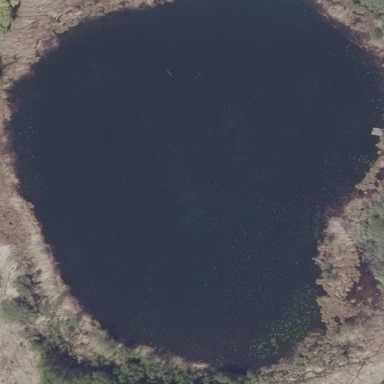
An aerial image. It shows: Pond surrounded by natural water.